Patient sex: M
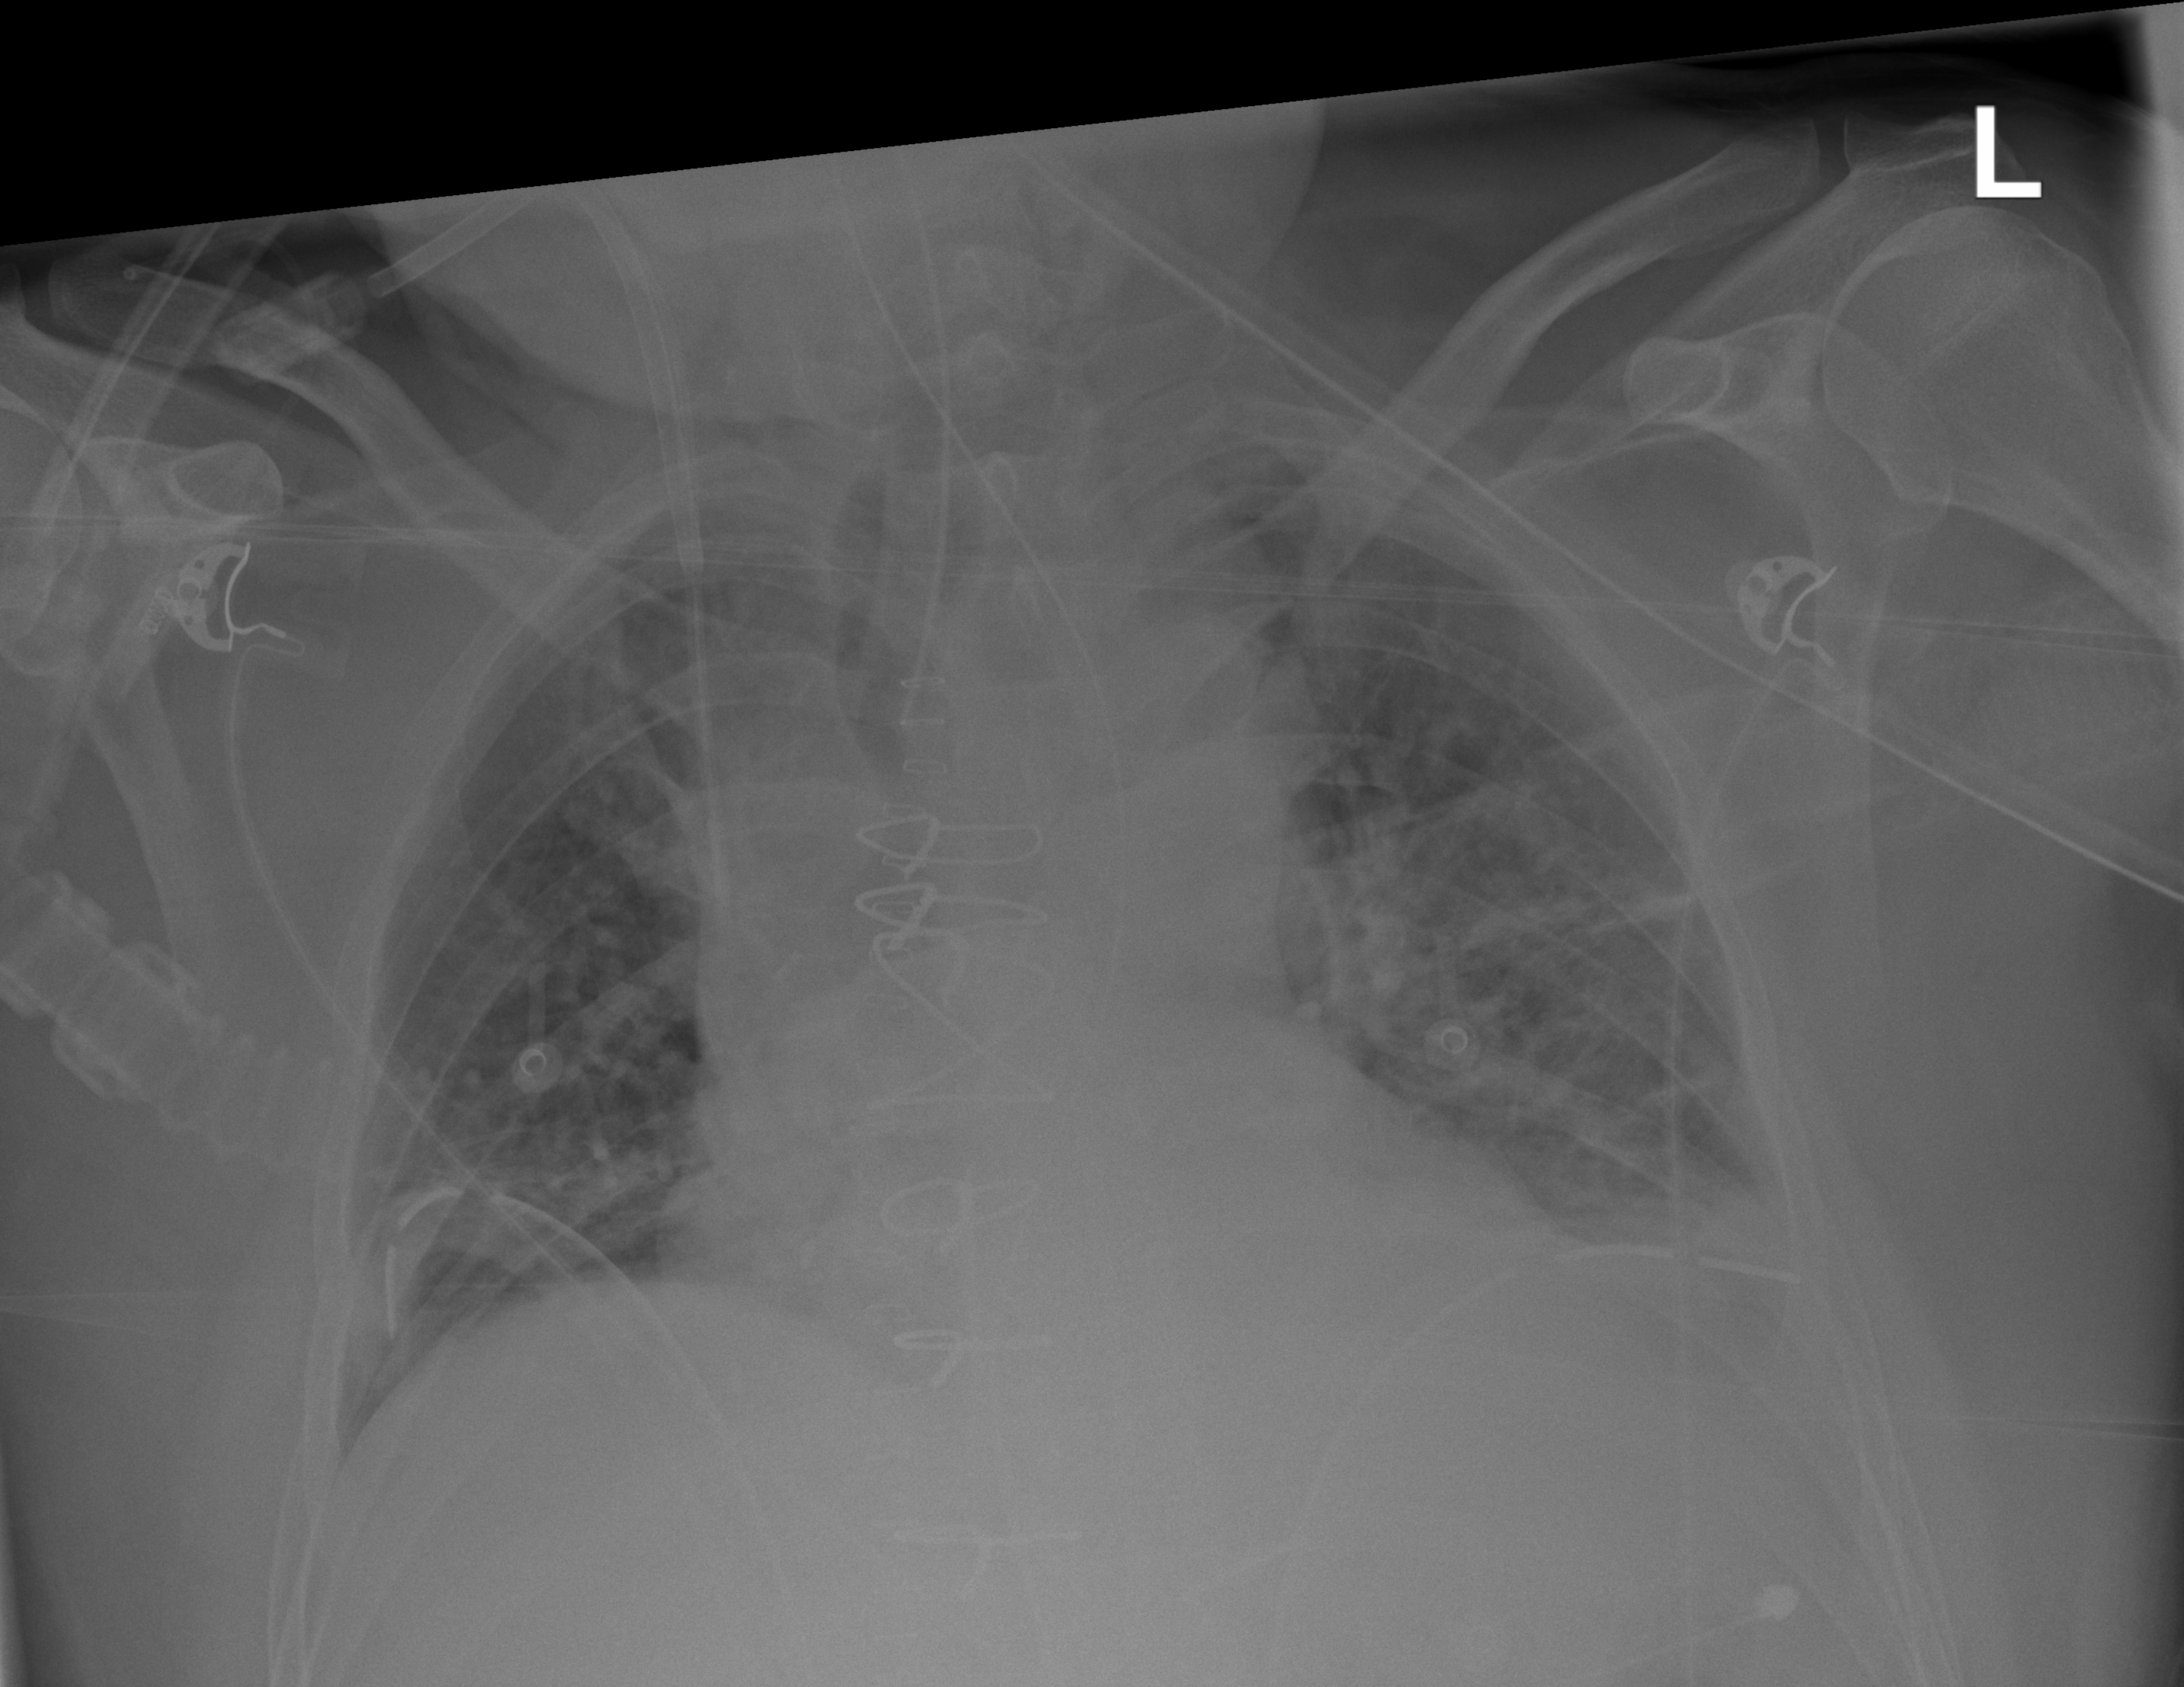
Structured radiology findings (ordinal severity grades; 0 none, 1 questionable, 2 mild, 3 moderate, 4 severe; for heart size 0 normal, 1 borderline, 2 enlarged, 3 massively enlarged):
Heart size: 2
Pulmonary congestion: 2
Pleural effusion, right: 0
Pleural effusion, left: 2
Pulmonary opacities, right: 0
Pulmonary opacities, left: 2
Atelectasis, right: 0
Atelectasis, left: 2